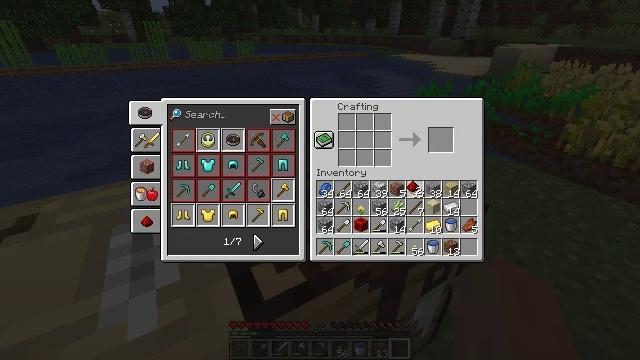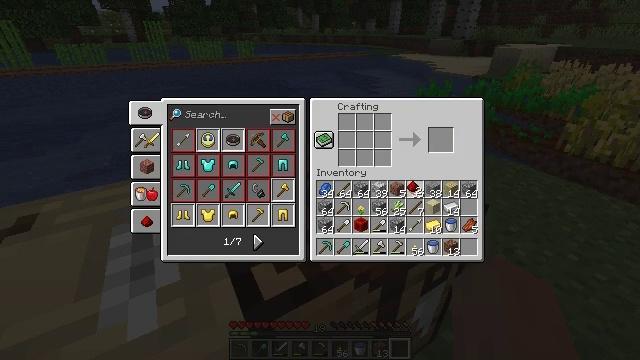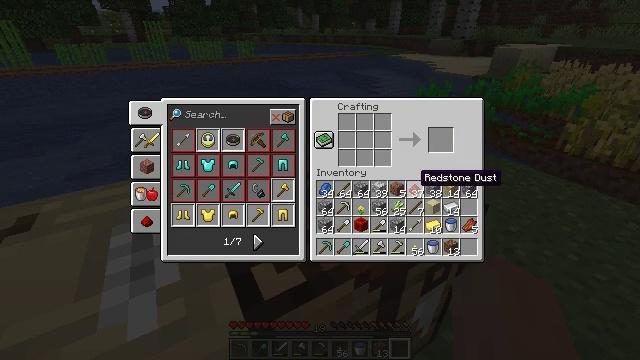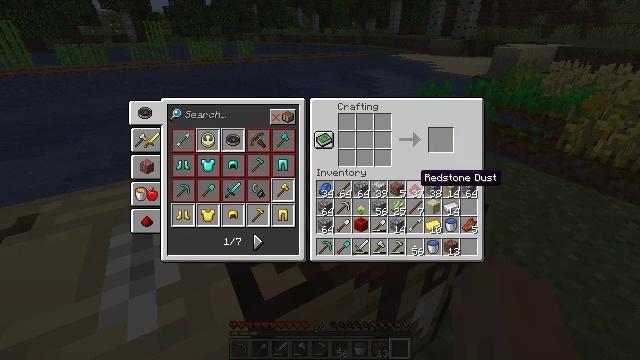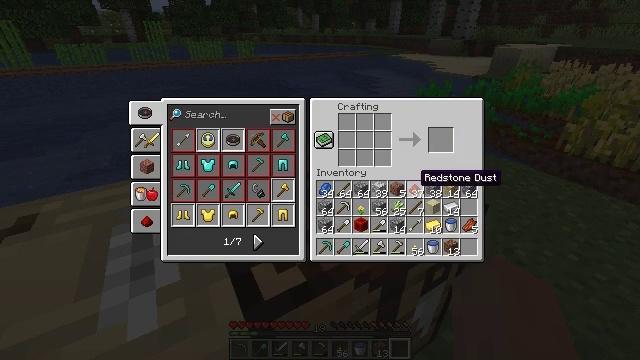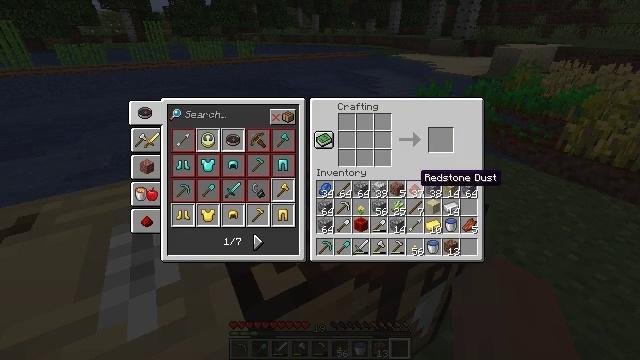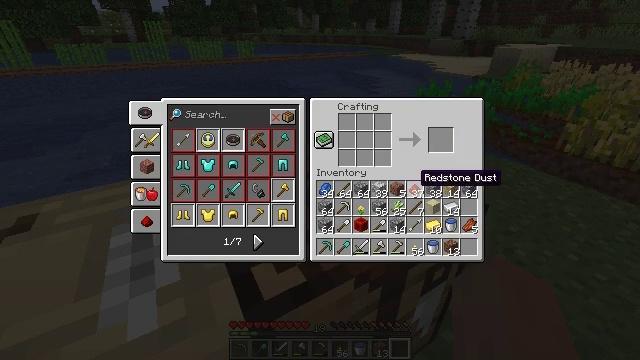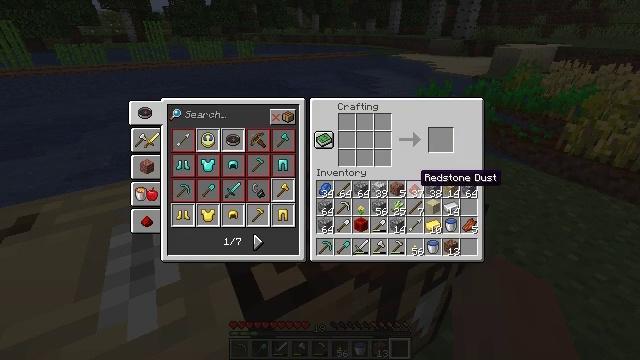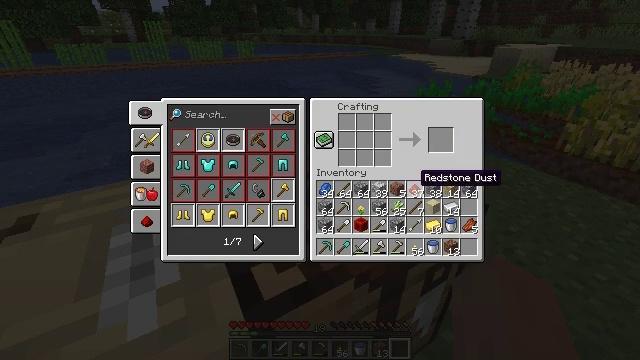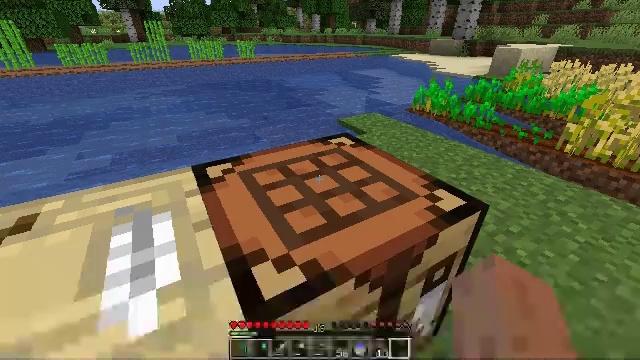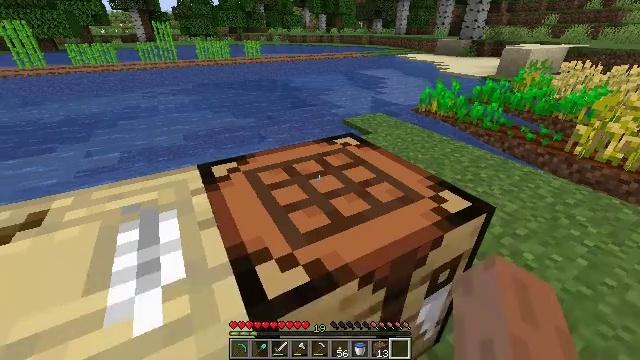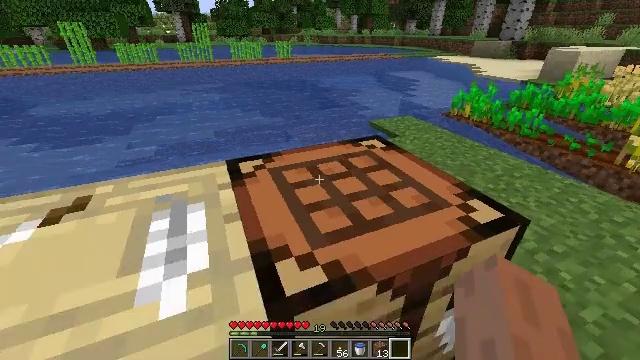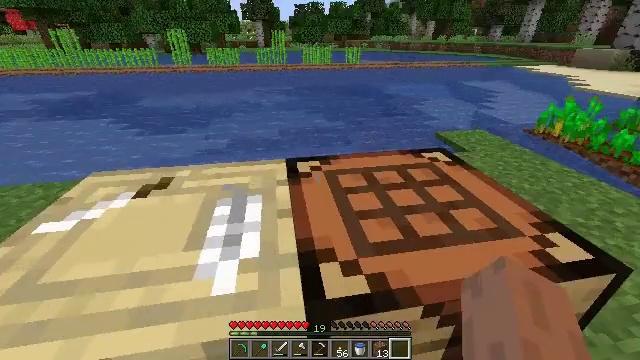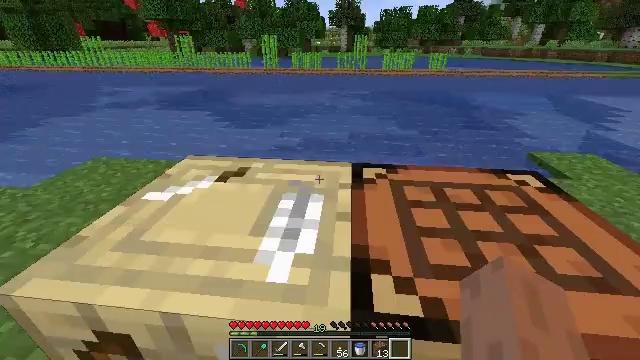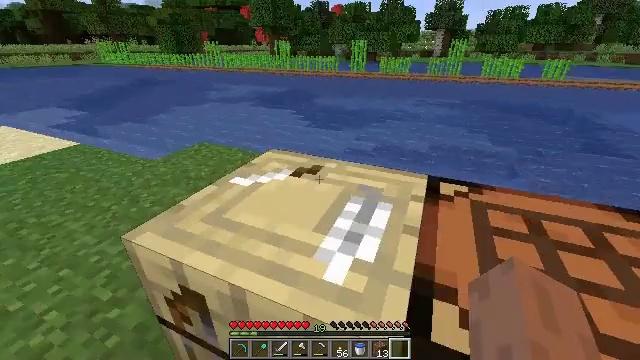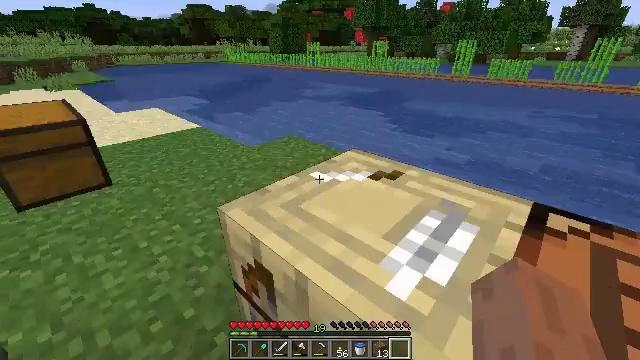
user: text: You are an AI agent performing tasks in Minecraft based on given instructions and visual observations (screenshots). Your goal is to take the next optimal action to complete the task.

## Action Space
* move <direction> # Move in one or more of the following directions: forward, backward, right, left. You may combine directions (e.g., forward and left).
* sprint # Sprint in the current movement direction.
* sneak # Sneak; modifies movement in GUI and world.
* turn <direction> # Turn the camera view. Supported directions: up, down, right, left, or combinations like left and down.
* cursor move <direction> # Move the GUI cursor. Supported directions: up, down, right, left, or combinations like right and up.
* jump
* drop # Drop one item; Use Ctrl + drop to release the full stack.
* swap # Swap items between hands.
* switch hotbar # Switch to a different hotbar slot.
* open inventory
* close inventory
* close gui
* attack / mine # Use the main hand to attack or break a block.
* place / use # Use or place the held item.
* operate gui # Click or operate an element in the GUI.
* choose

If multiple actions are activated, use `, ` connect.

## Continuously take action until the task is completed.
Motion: motion action
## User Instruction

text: Combine the required materials to craft redstone.
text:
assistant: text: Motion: operate gui
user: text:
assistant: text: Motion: no_op
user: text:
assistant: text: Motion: no_op
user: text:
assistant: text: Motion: no_op
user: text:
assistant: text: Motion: no_op
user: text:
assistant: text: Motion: no_op
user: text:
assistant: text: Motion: no_op
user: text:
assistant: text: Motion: no_op
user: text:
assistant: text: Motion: no_op
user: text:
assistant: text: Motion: turn left, close gui
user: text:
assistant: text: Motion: turn left
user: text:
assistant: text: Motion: turn left and up
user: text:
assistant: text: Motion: turn left
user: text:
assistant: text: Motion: turn left
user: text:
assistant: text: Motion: turn left
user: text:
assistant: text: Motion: turn left
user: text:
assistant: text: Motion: turn left
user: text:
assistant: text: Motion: turn left
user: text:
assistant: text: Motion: move forward, turn left
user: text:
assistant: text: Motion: move forward, turn left
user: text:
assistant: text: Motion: move forward
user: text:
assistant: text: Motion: move forward
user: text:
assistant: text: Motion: move forward
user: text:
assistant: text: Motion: move forward
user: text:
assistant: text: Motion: move forward
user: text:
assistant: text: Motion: move forward
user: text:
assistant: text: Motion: move forward
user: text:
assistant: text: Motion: move forward
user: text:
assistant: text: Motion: move forward
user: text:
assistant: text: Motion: no_op